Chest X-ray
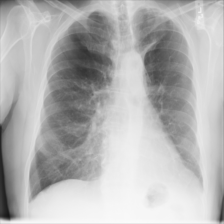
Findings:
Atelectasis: negative
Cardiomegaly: negative
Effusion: negative
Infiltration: negative
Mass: negative
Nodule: negative
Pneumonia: negative
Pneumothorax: negative
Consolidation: negative
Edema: negative
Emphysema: negative
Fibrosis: positive
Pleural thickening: negative
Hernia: negative